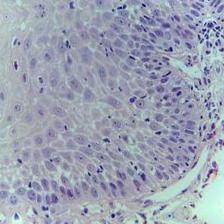
Diagnosis: Normal